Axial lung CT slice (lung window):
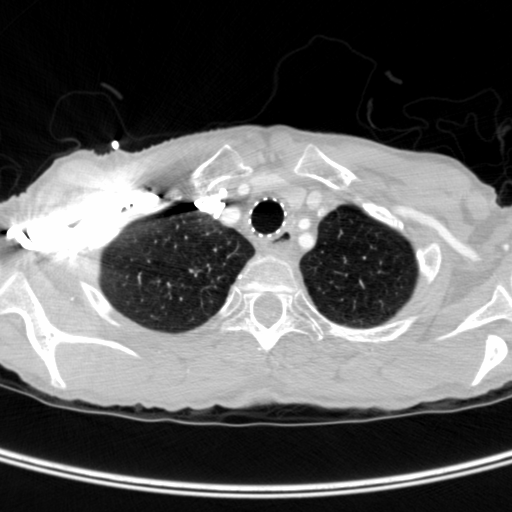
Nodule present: no